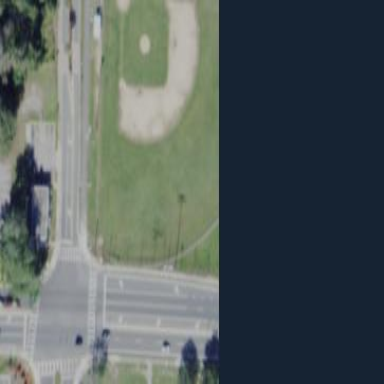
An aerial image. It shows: Baseball pitch for leisure land activities.